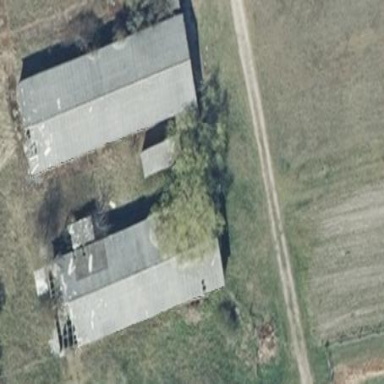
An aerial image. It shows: Gabled grey-colored farm auxiliary building with the roof oriented along its structure.